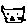
Label: cat